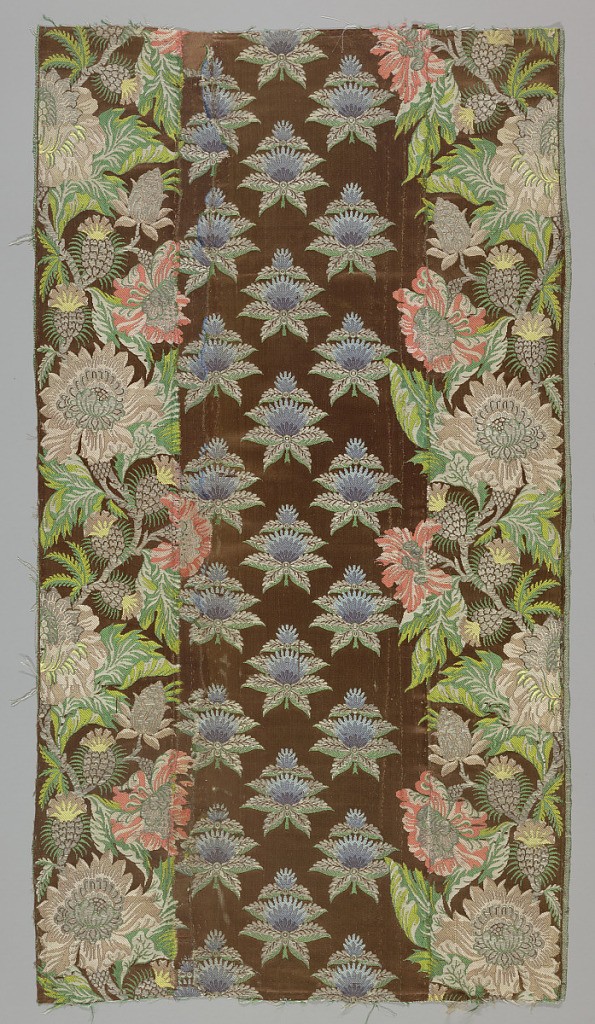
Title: Fragments
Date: ca. 1725
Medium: silk, metallic Technique: woven
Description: Large metallic flowers at each edge with blue floral shapes on brown in center.